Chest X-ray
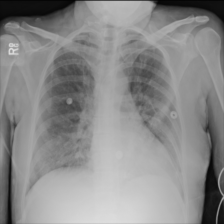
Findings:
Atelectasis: negative
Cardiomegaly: negative
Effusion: negative
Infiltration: positive
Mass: negative
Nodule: negative
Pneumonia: negative
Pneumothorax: negative
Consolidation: negative
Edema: negative
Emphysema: negative
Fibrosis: negative
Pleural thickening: negative
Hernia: negative